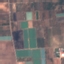
Land use / land cover class: PermanentCrop